Question: I have created a model which is containing this entity:

Now, when EF btw. the CodeGenerator is generating the Code for this Entity, there is the Annotation for PK missing:
'''
public partial class tLieferscheinPos
{
public int kLieferscheinPos { get; set; }
public int kLieferschein { get; set; }
public Nullable<int> kBestellPos { get; set; }
public Nullable<decimal> fAnzahl { get; set; }
}
'''
When I run now with creating DbContext with a connectionString (where 'eazybusinessEntitis' is the 'DbContext'):
'''
this.context = new eazybusinessEntities(connStr);
'''
EF will always update my Database - or throw the exception (when I remove 'throw new UnintentionalCodeFirstException();' in 'OnModelCreating'):
'''
One or more validation errors were detected during model generation:
System.Data.Entity.Edm.EdmEntityType: : EntityType 'tLieferscheinPos' has no key defined. Define the key for this EntityType.
System.Data.Entity.Edm.EdmEntitySet: EntityType: EntitySet 'tLieferscheinPos' is based on type 'tLieferscheinPos' that has no keys defined.
'''
When I add '[Key]' to the property 'kLieferscheinPos', it is working correct. But this change will always be overwritten, when I recreate the code from the model.
What can I do to solve this problem correctly?
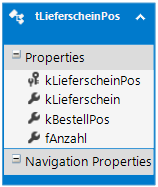
Answer: You can declare the key within your context class...
'''
protected override void OnModelCreating(DbModelBuilder modelBuilder)
{
base.OnModelCreating(modelBuilder);
modelBuilder.Entity<tablename>().HasKey(e => e.keycolumnname);
}
'''
If you're using a viewmodel, you can declare the [key] there...
'''
public class products
{
[Key]
public int productid { get; set; }
...
}
'''